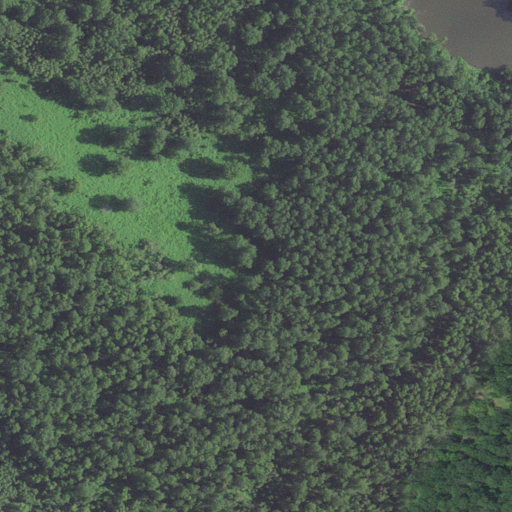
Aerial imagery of island in Missouri named Harlow Island containing deciduous forest, woody wetlands, grassland, pasture, and open water